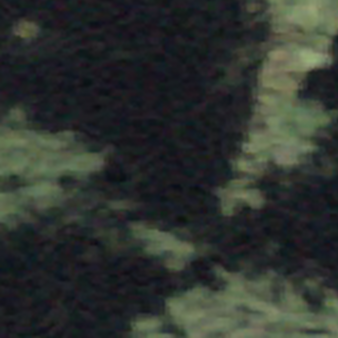
Label: other